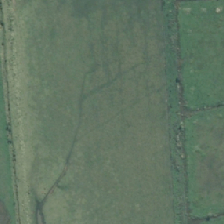
Land cover: high_producing_grassland